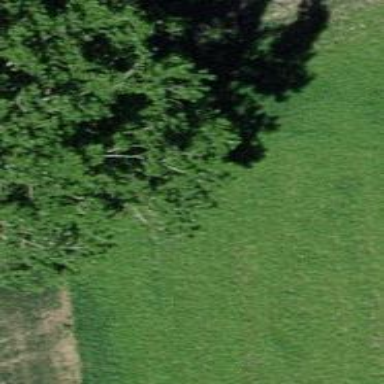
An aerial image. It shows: Populus tree with broadleaved leaves.